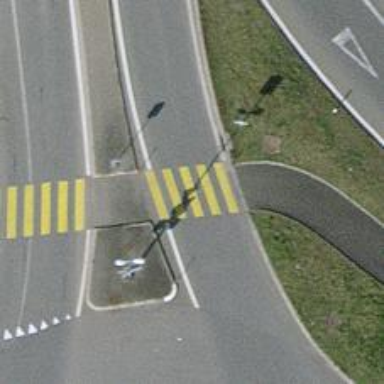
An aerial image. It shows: Uncontrolled crossing with zebra marking and island in the middle.